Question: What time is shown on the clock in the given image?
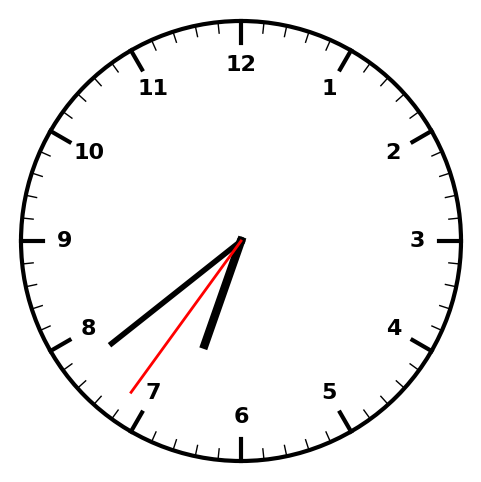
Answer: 06:38:36